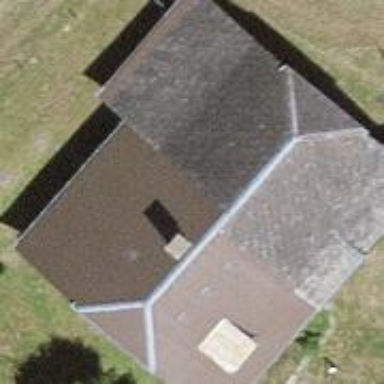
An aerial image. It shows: Farm building.